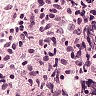
Metastatic tissue present: no